Question: Sorry for this title impossible to understand.
I have this:
'''
<a class="directory">
Directory 1
<a class="add">Add a file</a> //show/hide on mouseover
</a>
'''
for:

I do a toggle when I click on the first '<a>' to view the files :
'''
$('a.directory').click(function() {
$(this).parent().find('ul:first').slideToggle('medium');
});
'''
I add a file when I click on the second '<a>'.
How do I check that I just click on the first '<a>' to avoid opening the folder when I click on the second '<a>'?
I try this but doesn't work:
'''
$('a.directory:not(.add)').click(function() {
$(this).parent().find('ul:first').slideToggle('medium');
});
'''
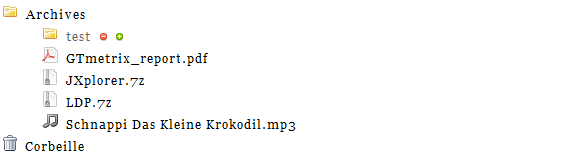
Answer: Pull the second '<a>' out of the first one, that is not valid HTML anyway. Then you can format using CSS to get the same effect stylistically.
'''
<a class="directory">
Directory 1
</a>
<a class="add">Add</a>
'''
Your selectors should then work as you'd expect.